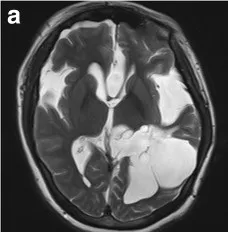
Images obtained a week after the operation. A T2-weighted axial MR image. B; Arrow indicates that satisfactory CSF flow through aqueduct of Sylvius is detected. Indicates the fenestrations of the apical membrane (f1 and f2).
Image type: radiology (mri)